Question: First question on SO...please forgive me if it's poorly done.
This appears to be a normally discussed problem (a search yields dozens if not hundreds of posts "my JS only works on page refresh" all solved by using 'jquery-turbolinks' and adding it to 'application.js').
I've taken all those steps. However I'm experiencing something that almost no one else references...
The problem:
- -
Here's what we've got:
This adds the 'localScroll' animation to the div I'm using:
'''
<script type="text/javascript">
$(document).on('page:load', ready)
$(document).ready(function() {
$('#nav').localScroll({duration:800});
});
</script>
'''
The JS libraries I'm using (links broken since I'm a newb and can only include up to two links in a post...):
- -
Both are downloaded and added to 'app/assets/javascripts'

Both are required in 'application.js' (the last two before '//= require_tree .').
I've installed and added 'jquery-turbolinks' to my 'gemfile', run Bundler, required it in 'application.js' (before 'turbolinks' but after 'jquery'), and stopped/started the rails server.
I didn't add all the details around the div and name/href combinations I'm using since the animation does does work once. I'm assuming my problem is very closely related to what everyone else experiences, but I just can't find a solution.
Any help would be highly appreciated.
Thank you!
UPDATE
application.js
'''
//= require jquery
//= require jquery.turbolinks
//= require jquery_ujs
//= require turbolinks
//= require_tree .
'''
The localScroll.js and scrollTo.js is in the javascripts folder so 'require_tree .' does grab them (I inspected the page after it loaded to verify).
This pops the alert every time page in the application is loaded the page with the function has been called.
'''
<script type="text/javascript">
$(document).ready(function()
{
alert("JQuery is working!");
$('#nav').localScroll({duration:800});
});
</script>
'''
Then it pops the alert twice on any new page if I load the page with the function again. Then three times if I load it again...I'm assuming that something under the hood is interfering with with this JS which is why the '.localScroll' call itself isn't working...
UPDATE 2
Alternate solution
I ended up abandoning trying to work with localScroll and scrollTo and instead just used this agnostic internal link interceptor:
'''
<script type="text/javascript">
$(document).ready(function()
{
$("a[href^=#]").click(function(e) {
e.preventDefault();
var dest = $(this).attr('href');
console.log(dest);
$('html,body').animate(
{ scrollTop: $(dest).offset().top }, 'slow'
);
history.pushState(null, null, dest);
});
});
</script>
'''
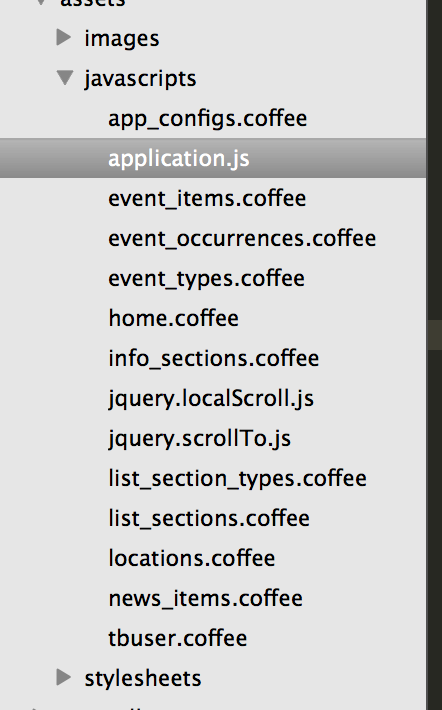
Answer: You are calling ready on page load, but seem to be missing the ready function.
Try the following snippet:
'''
var ready;
ready = function() {
$('#nav').localScroll({duration:800});
};
$(document).ready(ready);
$(document).on('page:load', ready);
'''